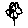
Label: flower